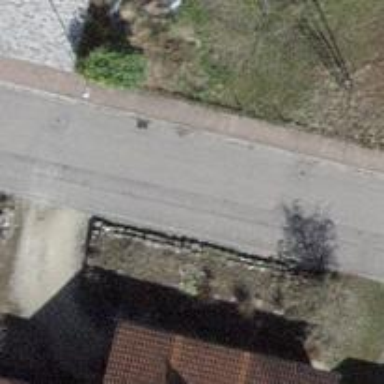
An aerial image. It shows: Residential road with asphalt surface. There is sidewalk on the left side.